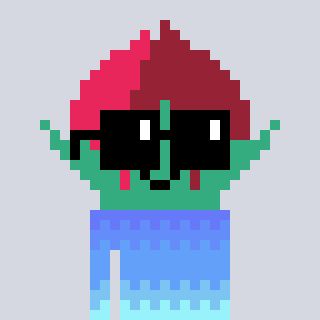
a pixel art character with square black sunglasses, a rosebud-shaped head and a darkbrown-colored body on a cool background